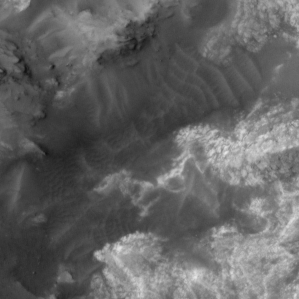
Label: non_frost